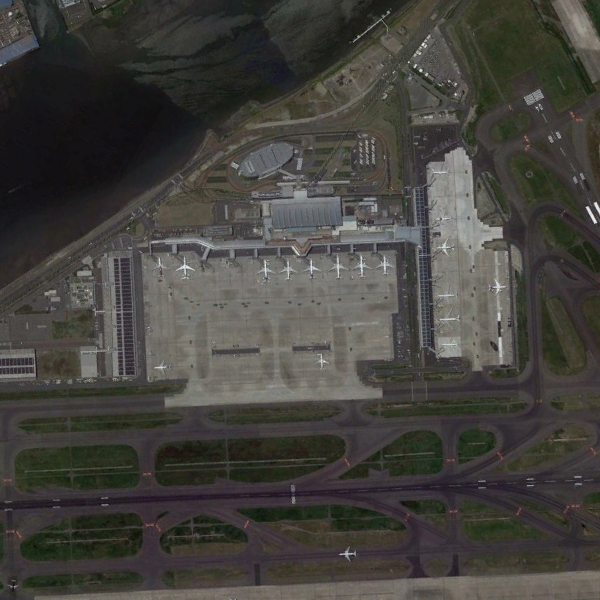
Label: Airport